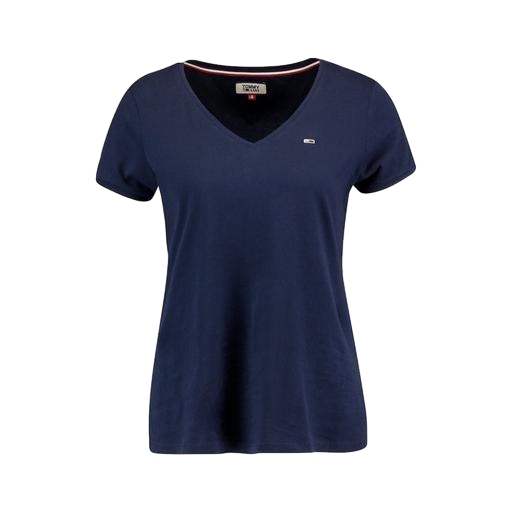
blue classic v-neck tee, blue relaxed fit t-shirt, blue v-neck t-shirt only macy, white background